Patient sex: F
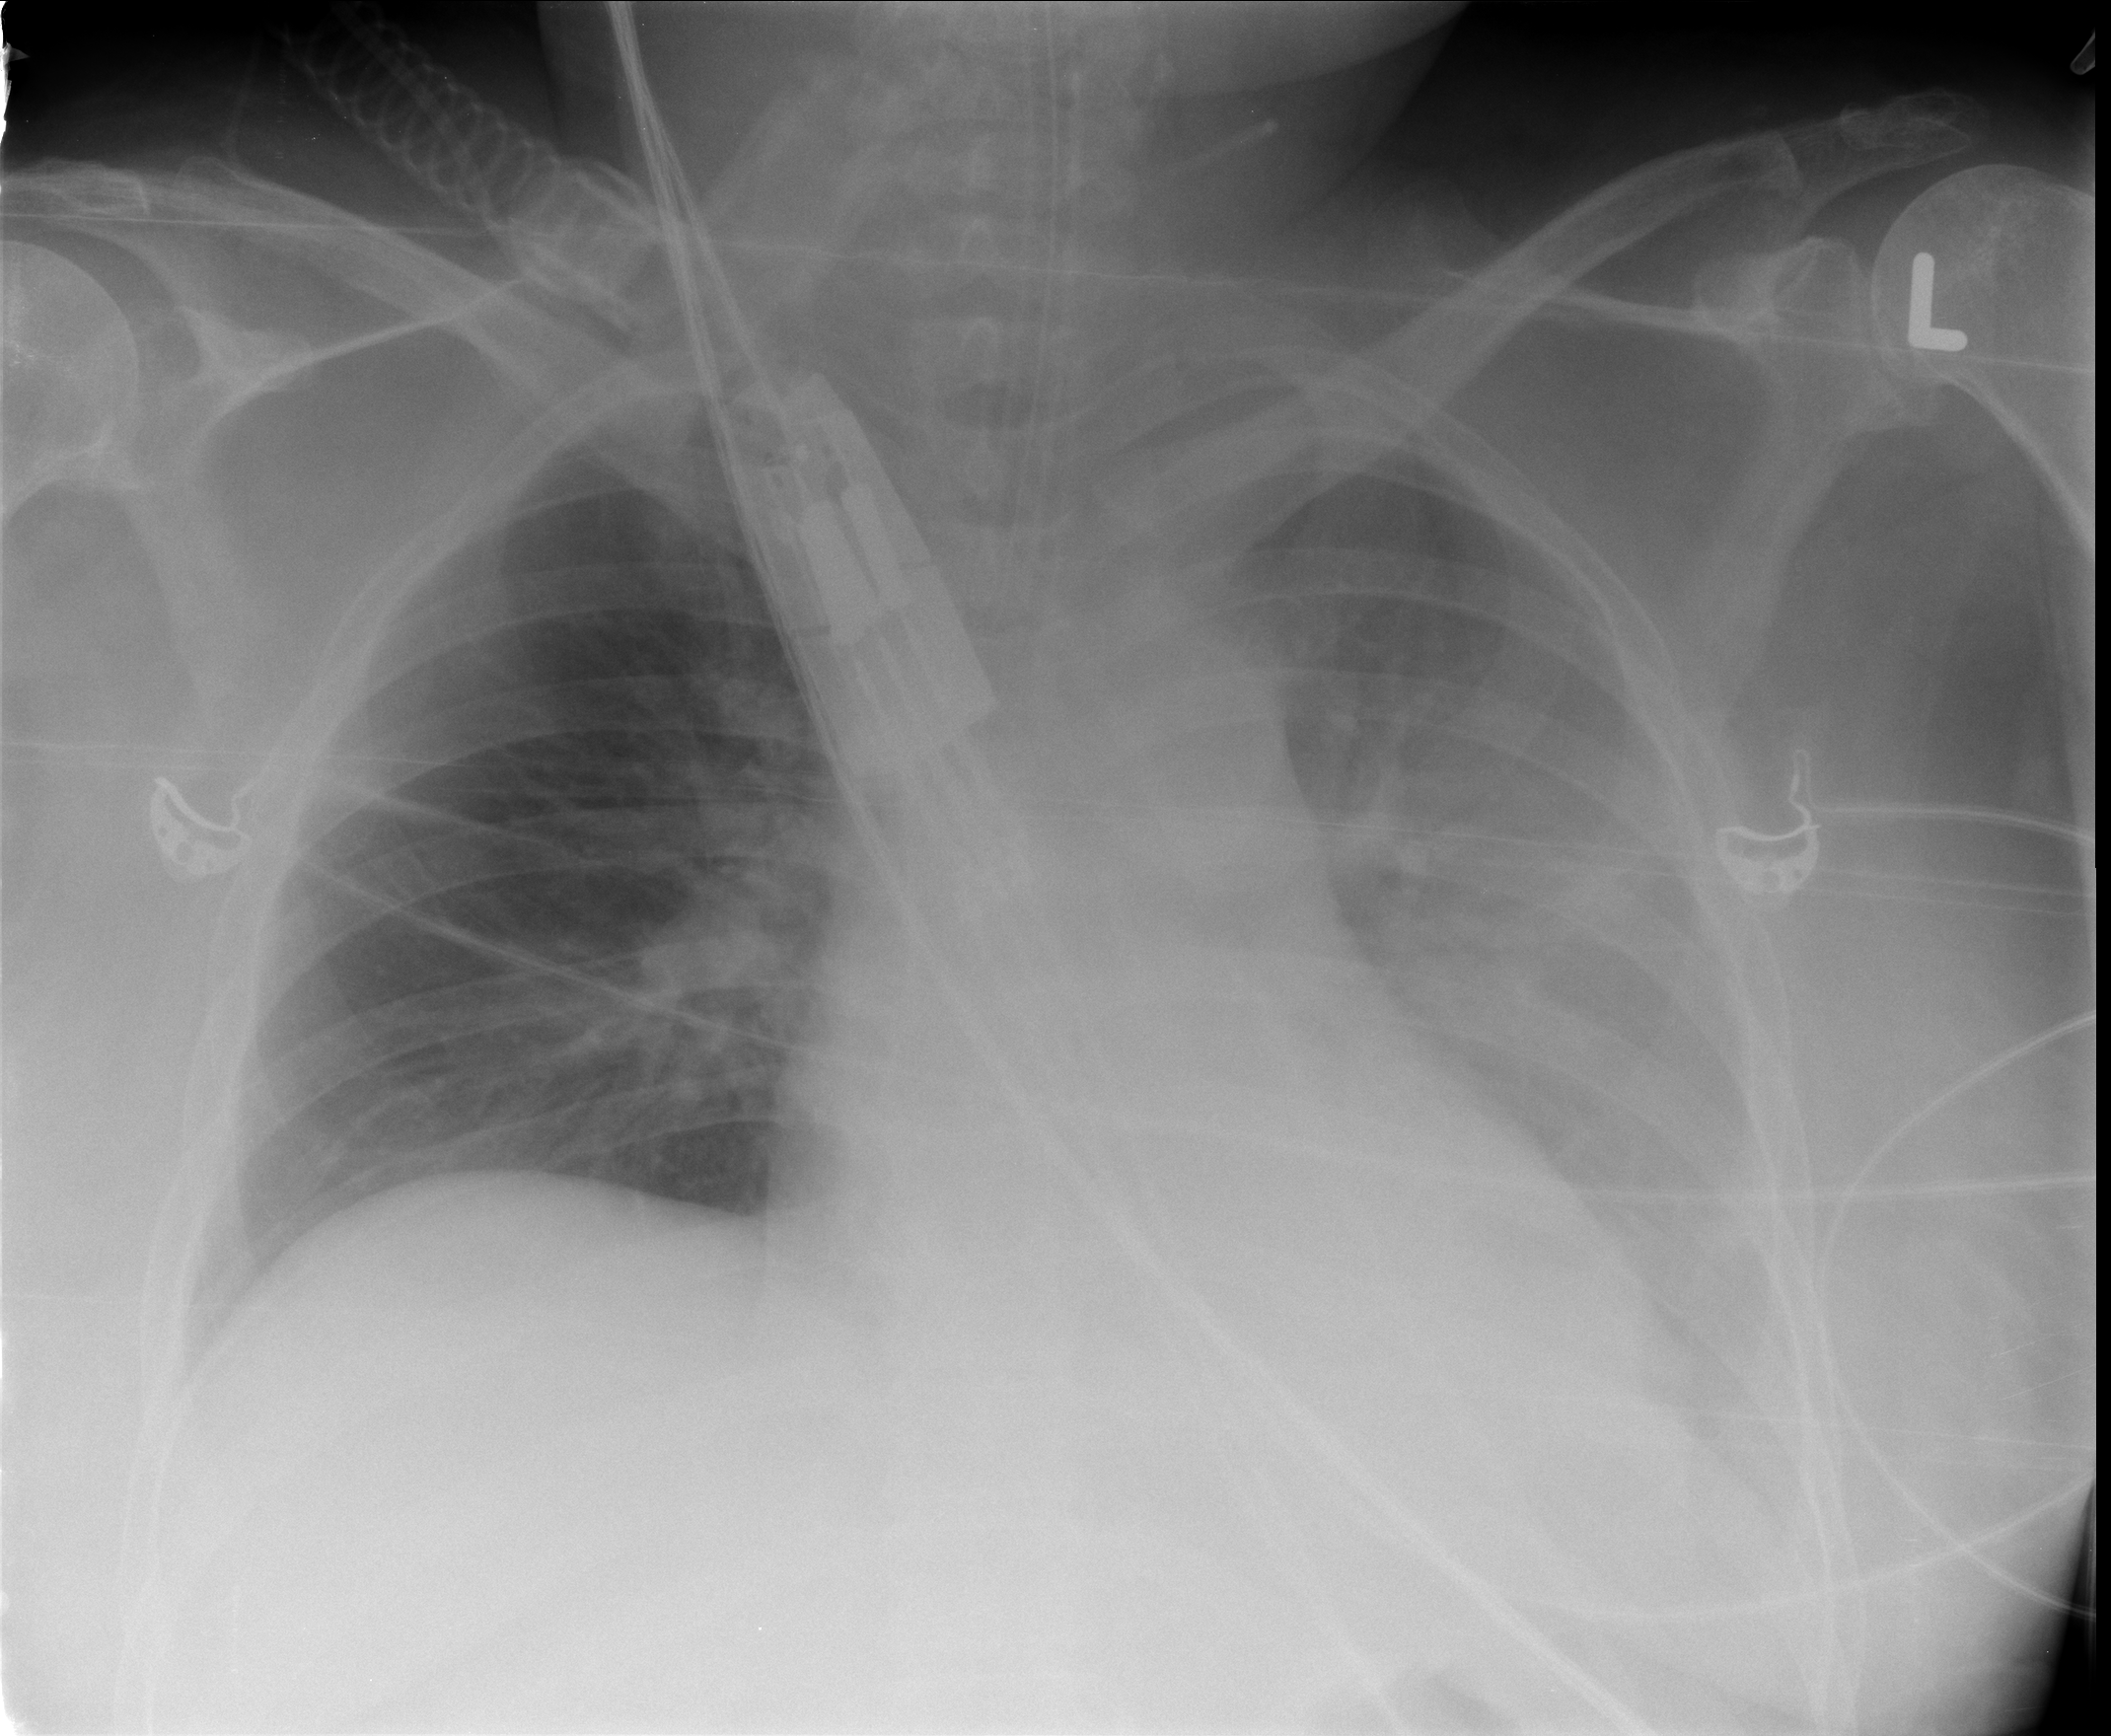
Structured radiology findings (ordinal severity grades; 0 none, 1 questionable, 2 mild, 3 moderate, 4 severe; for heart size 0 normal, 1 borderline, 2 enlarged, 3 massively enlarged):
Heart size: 1
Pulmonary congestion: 2
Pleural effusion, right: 0
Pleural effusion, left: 3
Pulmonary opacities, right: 0
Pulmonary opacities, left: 2
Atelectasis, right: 3
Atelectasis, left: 3